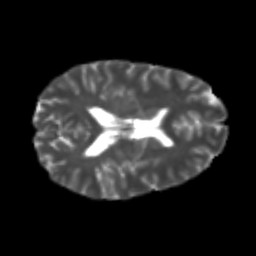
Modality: T2w
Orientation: axial
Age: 24
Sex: male
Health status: healthy
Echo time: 0.074 s